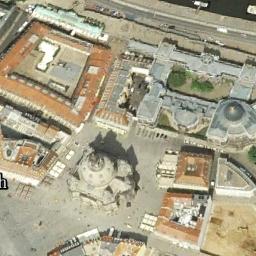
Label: church